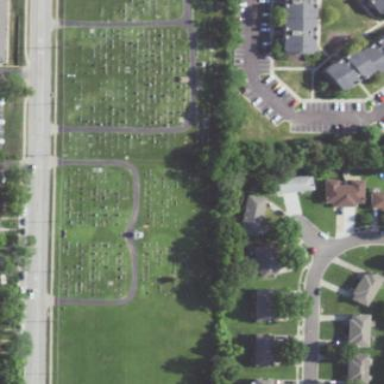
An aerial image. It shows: Cemetery.